Aerial crown-view tile of a tropical tree (Barro Colorado Island, Panama), acquired 20240611:
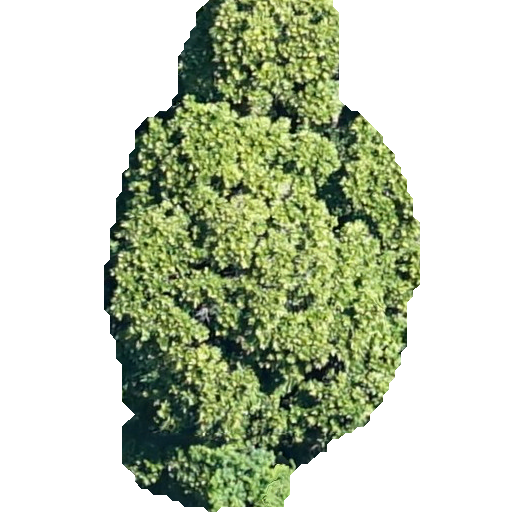
Species: Anacardium excelsum
GBIF accepted scientific name: Anacardium excelsum
Crown area: 189.025 m²